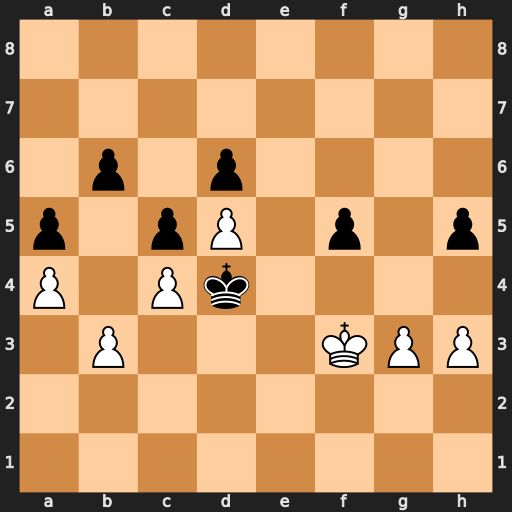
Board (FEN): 8/8/1p1p4/p1pP1p1p/P1Pk4/1P3KPP/8/8
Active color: w
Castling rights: -
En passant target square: -
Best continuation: Kf4 Kc3 Kxf5 Kxb3 g4 hxg4 hxg4 Kxc4 g5